Question: I have a few general questions about modifying Magento's admin section and would be grateful to have them answered. I'm new to Magento so please bear with me.
My goal is to add a new column with a product attribute (e.g. "Size") to the "Category Products" table within the 'Catalog -> Manage Cateories' section (see screenshot below).
Having little Magento dev experience, I'm not quite sure where to start. I had a look in some of the 'Grid.php' files under the 'adminhtml' directory, and while I see a bunch of statements like 'addColumn(...)', I'm not sure where I'd slot in my new attribute column.
Also, I assume that instead of modifying any core files directly, I'd copy them to the same path under the 'local' folder and edit or somehow extend them there? Do I have to edit any config files or do anything else for the change to be reflected? Am I - by doing this - in effect creating my own module?
I also read that I should disable "Compilation" before I make any changes. Why is this? Is there anything else to consider?
Again I am very grateful for any help and appreciate that my questions must seem basic. Any supplementary resources you could point me towards would be appreciated. Thanks.

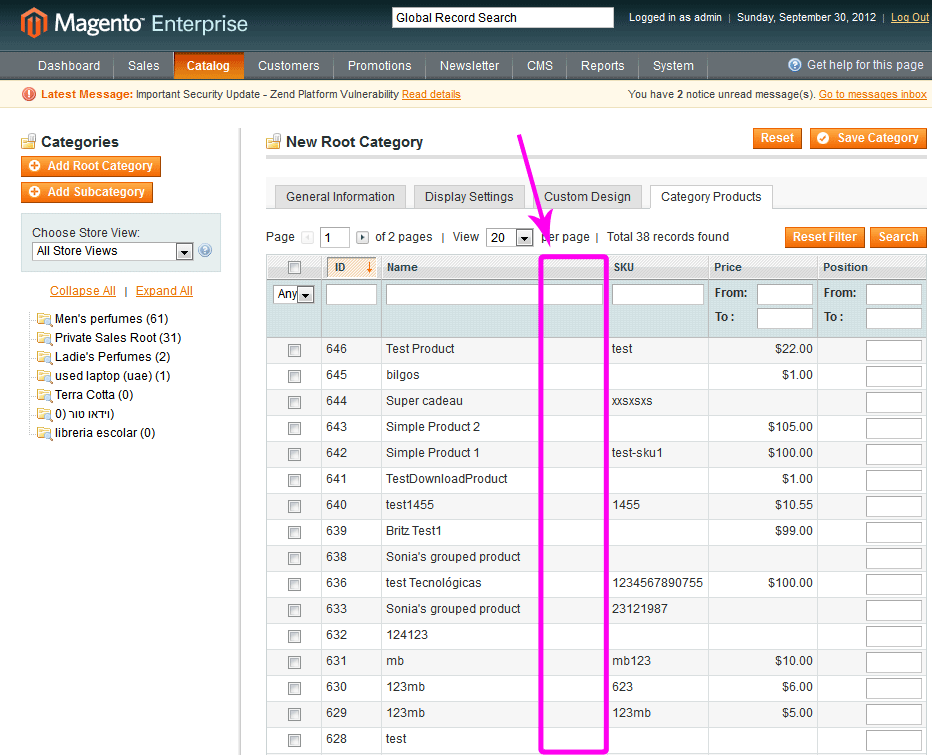
Answer: Max solution was pretty spot on but missing some important steps, I'll elaborate on his original method
1. Create a new local override of the Product Tab by copying app/code/core/Mage/Adminhtml/Block/Catalog/Category/Tab/Product.php to app/code/local/Mage/Adminhtml/Block/Catalog/Category/Tab/Product.php
2. There are 2 functions involved in modifying the grid view. _prepareCollection and _prepareColumns
3. _prepareColumns by adding a call to the addColumn function just like: $this->addColumn('size', array(
'header' => Mage::helper('catalog')->__('Size'),
'width' => '80',
'index' => 'size'
));
4. _prepareCollection, by default the product collection loaded in the grid only has a few attributes(name,sku,price) what you need to do add our now attribute by ->addAttributeToSelect('size') now if you are only working with a textfield attribute then this is the extend of the modifications you have to do however if your attribute is for example a dropdown you will need to do further changes to the prepare collection:
5. (optional) dropdown attributes only store the value of the option that was select so we need to provide an options array to the addColumns call so Magento can display the values correctly, we can do that in the following maner:
on your local copy of Products, add the following to the _prepareColumns functions
'''
$attribute = Mage::getModel('eav/config')->getAttribute('catalog_product', 'colour');
$options = array();
foreach( $attribute->getSource()->getAllOptions(true, true) as $option ) {
$options[$option['value']] = $option['label'];
}
$this->addColumn('colour', array(
'header' => Mage::helper('catalog')->__('Colour'),
'width' => '80',
'index' => 'colour',
'type' => 'options',
'options' => $options
));
'''